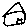
Label: house